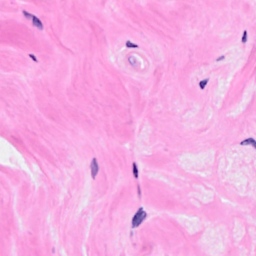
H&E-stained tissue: Breast